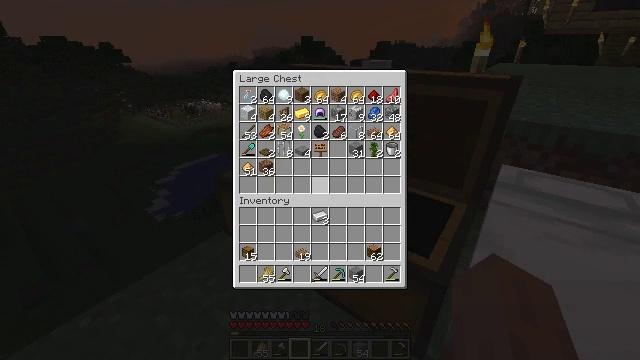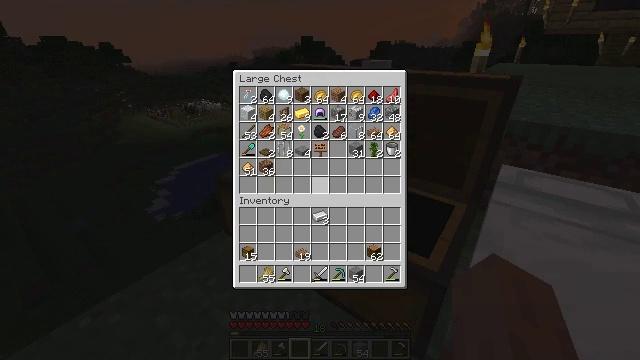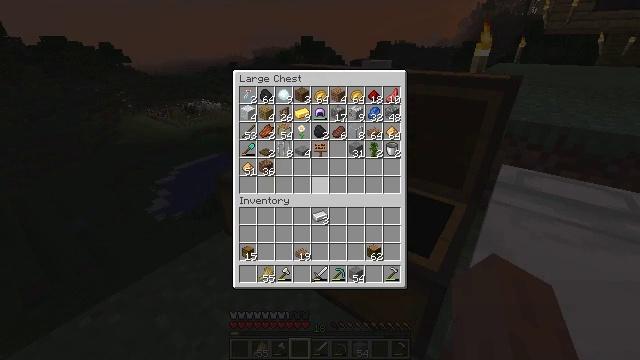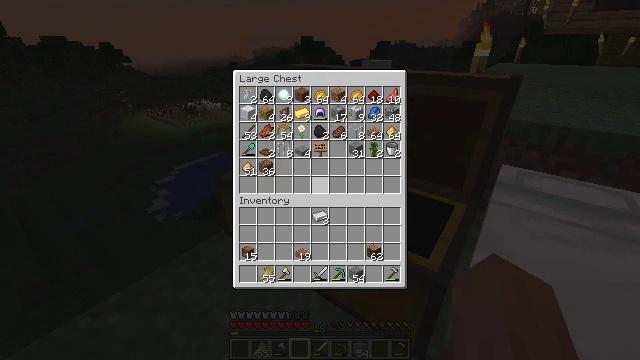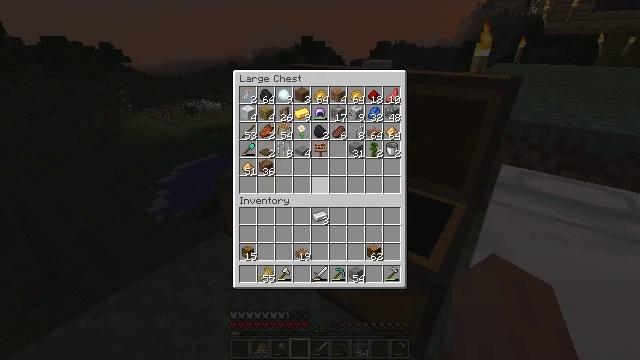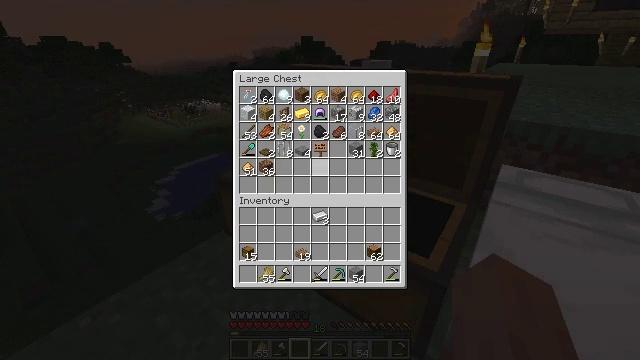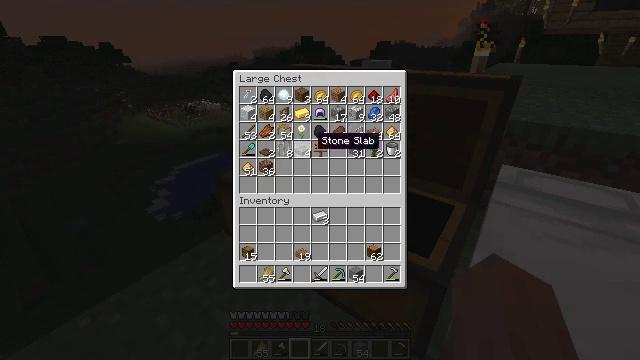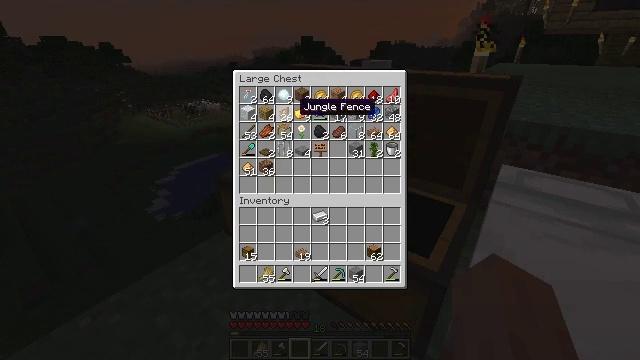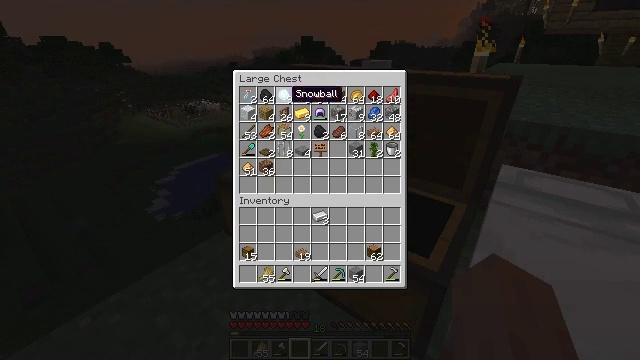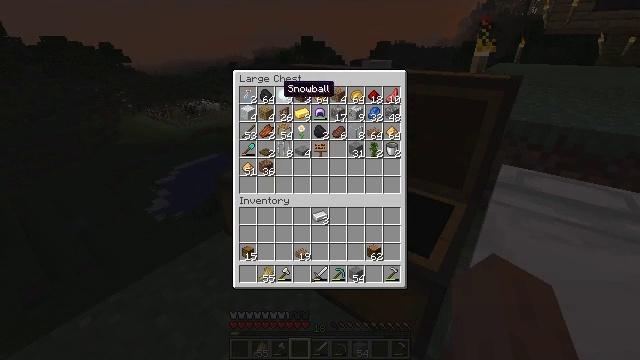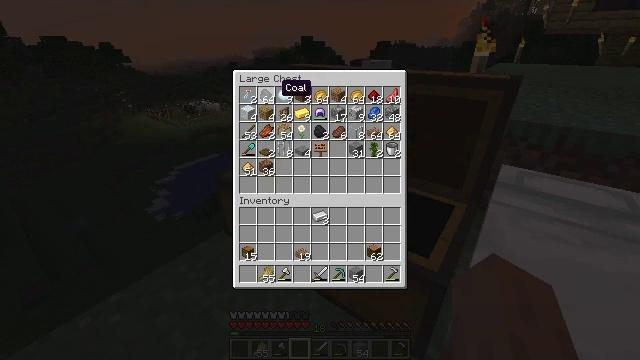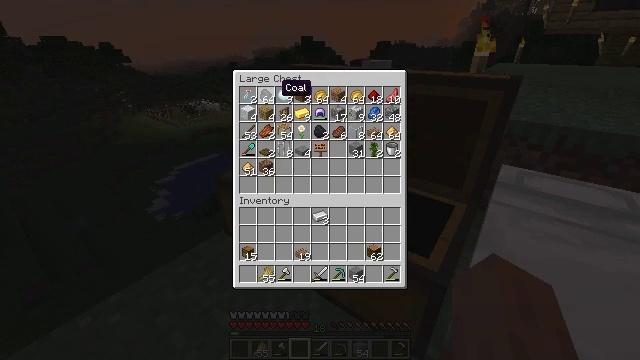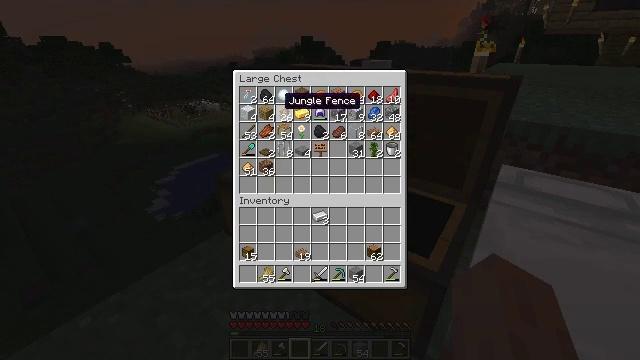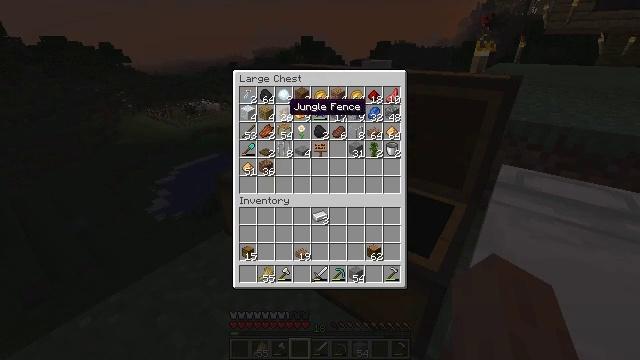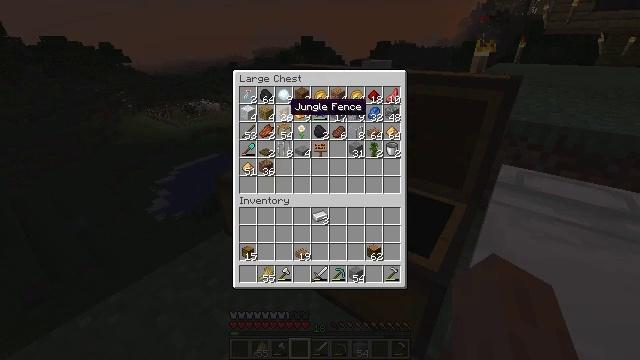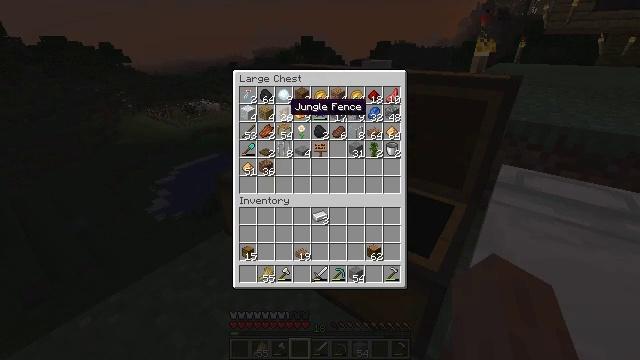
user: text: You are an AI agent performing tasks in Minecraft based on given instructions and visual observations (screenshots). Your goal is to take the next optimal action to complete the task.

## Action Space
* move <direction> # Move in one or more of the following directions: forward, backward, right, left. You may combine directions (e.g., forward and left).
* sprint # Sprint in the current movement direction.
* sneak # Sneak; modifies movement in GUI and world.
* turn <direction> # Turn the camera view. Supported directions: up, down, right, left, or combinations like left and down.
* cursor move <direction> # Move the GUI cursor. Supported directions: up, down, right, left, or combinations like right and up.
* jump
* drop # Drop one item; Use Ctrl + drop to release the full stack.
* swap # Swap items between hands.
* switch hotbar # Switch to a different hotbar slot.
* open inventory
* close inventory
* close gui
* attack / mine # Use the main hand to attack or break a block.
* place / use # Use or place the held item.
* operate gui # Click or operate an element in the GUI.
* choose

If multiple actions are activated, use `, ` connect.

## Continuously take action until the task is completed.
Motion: motion action
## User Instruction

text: Open the crafting interface to make a jungle fence gate.
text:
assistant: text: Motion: no_op
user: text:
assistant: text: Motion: no_op
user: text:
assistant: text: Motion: no_op
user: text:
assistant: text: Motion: no_op
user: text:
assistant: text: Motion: cursor move left and up
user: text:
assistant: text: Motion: cursor move left and up
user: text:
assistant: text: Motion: cursor move left and up
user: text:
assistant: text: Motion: sneak, cursor move left and up
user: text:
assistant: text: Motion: sneak, cursor move left
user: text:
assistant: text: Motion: sneak
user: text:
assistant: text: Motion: sneak
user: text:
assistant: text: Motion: sneak, cursor move down
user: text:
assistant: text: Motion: sneak
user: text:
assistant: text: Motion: sneak
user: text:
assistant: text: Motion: sneak
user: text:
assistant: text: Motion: sneak
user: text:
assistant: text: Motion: sneak
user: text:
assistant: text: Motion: sneak, operate gui
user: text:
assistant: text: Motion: sneak, operate gui
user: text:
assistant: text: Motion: sneak
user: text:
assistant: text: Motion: sneak
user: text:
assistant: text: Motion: sneak
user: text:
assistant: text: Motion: sneak
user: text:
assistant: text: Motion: sneak
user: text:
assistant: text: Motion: sneak
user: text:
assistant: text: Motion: sneak
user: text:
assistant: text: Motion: sneak
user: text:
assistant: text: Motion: no_op
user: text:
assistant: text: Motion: no_op
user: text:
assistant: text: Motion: no_op